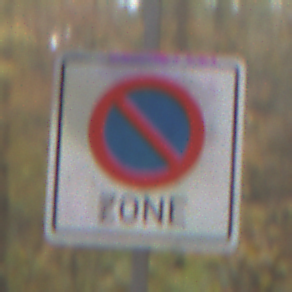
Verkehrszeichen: BeginnEingeschraenktesHalteverbotZone
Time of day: MorningAfternoon
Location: Outdoor (Nature)
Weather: Overcast
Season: Autumn
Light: Natural